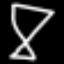
Label: hourglass